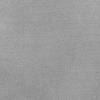
Atmospheric dust classification: dusty